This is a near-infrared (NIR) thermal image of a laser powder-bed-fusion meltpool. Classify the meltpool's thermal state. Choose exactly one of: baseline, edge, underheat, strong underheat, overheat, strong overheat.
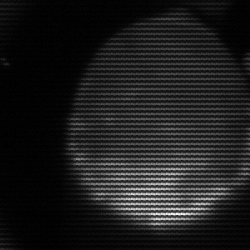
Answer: edge